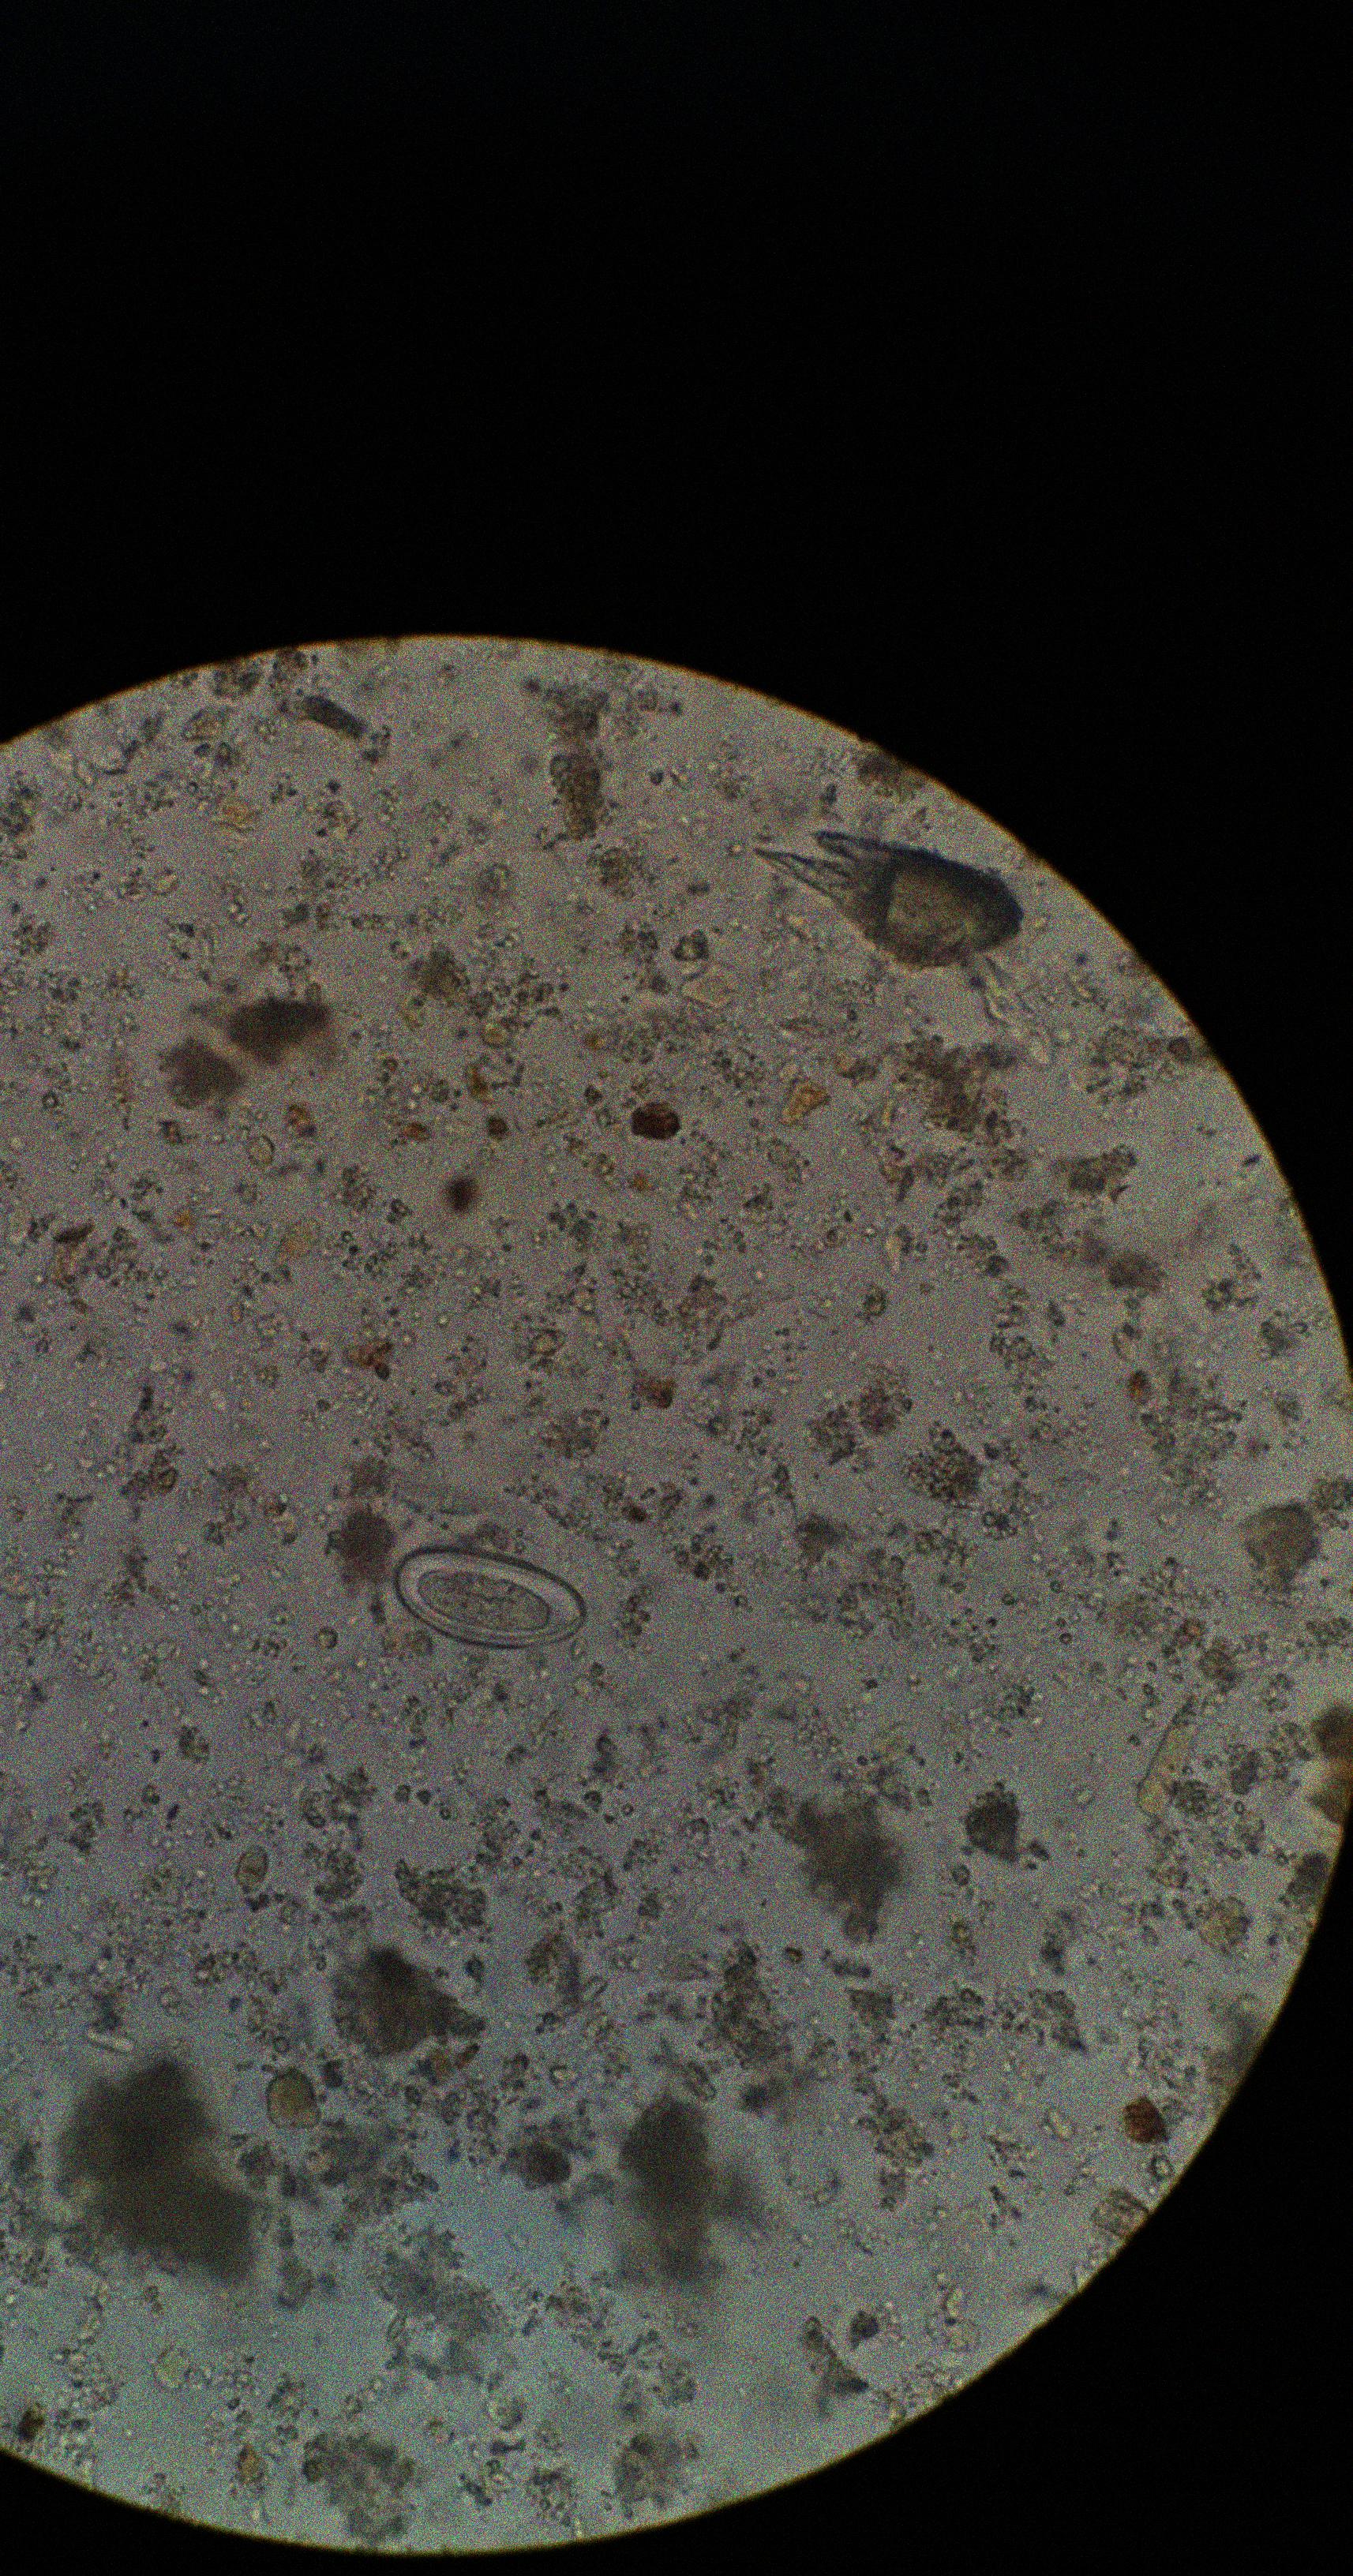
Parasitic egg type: Enterobius vermicularis